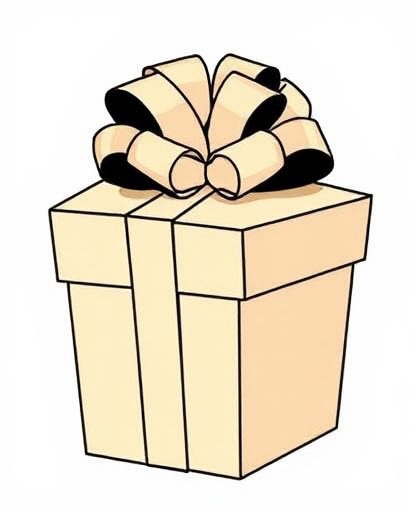
Category: Holiday